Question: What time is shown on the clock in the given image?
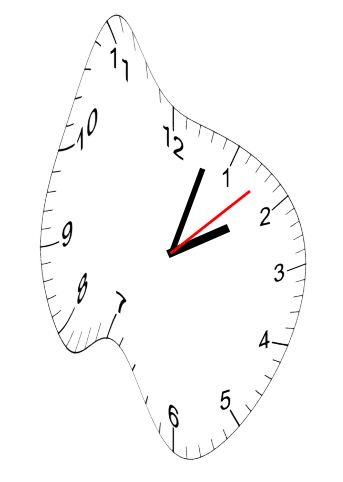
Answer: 02:03:08